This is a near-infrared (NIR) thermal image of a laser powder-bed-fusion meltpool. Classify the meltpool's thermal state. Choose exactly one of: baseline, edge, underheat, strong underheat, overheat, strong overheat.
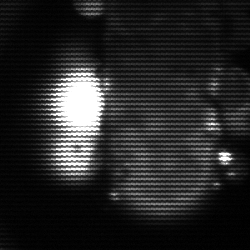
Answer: strong underheat